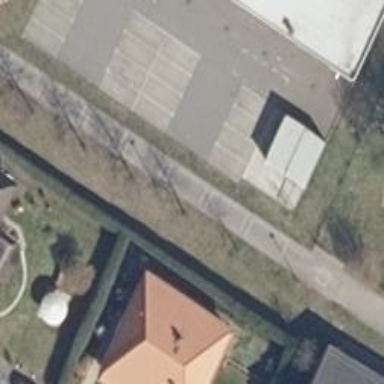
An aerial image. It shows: Parking aisle designated as service road.